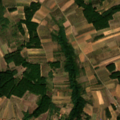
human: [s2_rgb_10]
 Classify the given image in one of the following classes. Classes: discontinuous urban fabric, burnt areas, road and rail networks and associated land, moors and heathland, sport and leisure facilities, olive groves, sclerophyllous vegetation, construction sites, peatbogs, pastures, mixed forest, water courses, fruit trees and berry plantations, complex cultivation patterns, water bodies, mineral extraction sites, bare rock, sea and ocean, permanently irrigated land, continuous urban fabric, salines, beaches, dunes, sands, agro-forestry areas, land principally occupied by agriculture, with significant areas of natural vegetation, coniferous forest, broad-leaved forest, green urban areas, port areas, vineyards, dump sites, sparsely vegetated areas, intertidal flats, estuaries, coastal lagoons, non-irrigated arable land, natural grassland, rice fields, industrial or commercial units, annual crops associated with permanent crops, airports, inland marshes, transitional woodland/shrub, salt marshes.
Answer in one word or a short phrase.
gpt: discontinuous urban fabric, complex cultivation patterns, land principally occupied by agriculture, with significant areas of natural vegetation